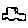
Label: car